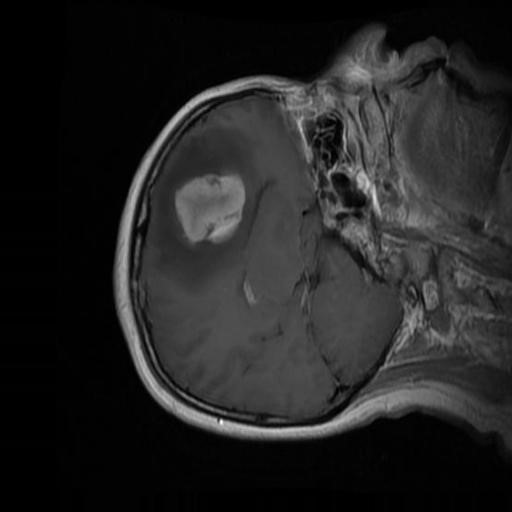
Label: brain_menin